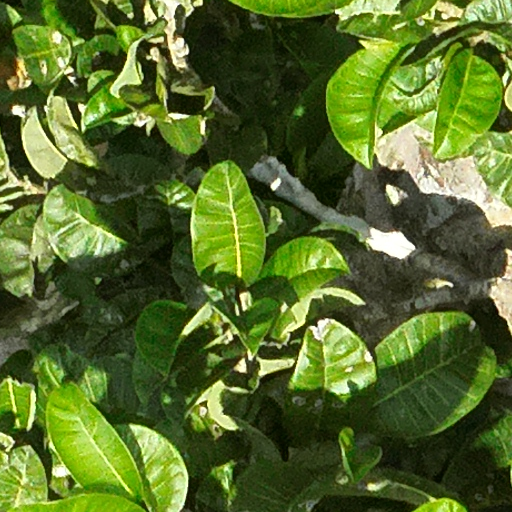
Species: Prioria copaifera
GBIF accepted scientific name: Prioria copaifera
Crown area (m\u00b2): 308.373